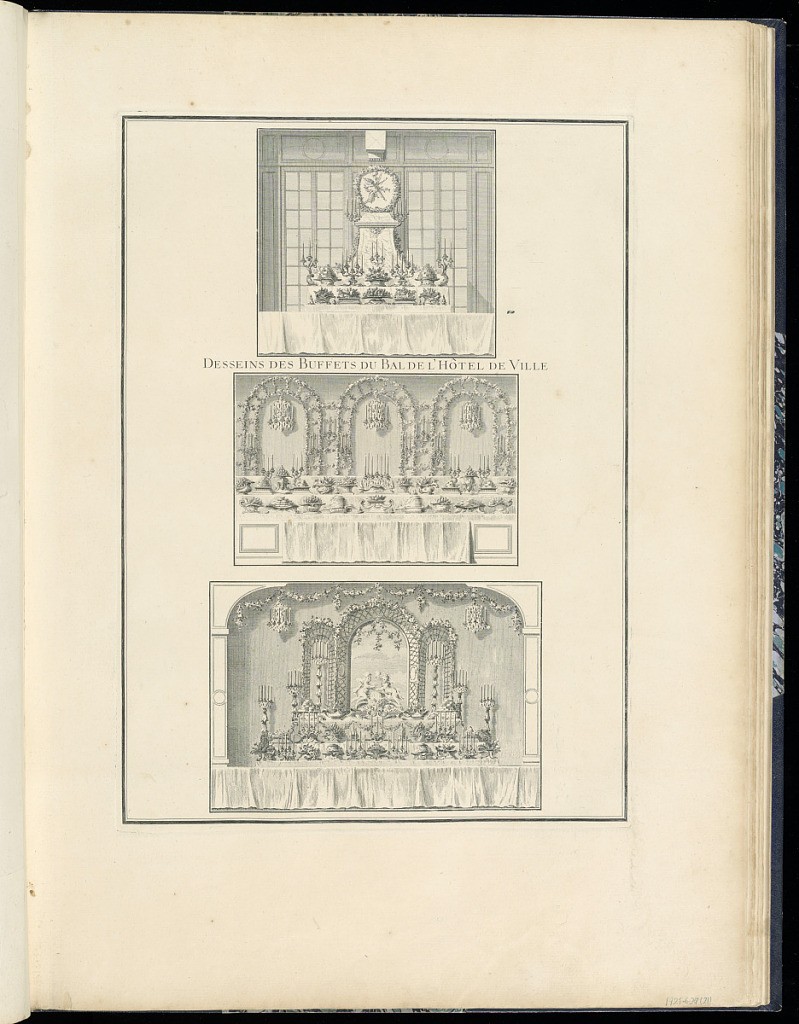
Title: DESSEINS DES BUFFETS DU BAL DE L'HÔTEL DE VILLE
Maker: Jean François Blondel, French, 1681–1756
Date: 1751
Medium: Engraving on laid paper
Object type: Bound print
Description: Three different buffets of food at the Hôtel de Ville for the masked ball given on February 28, 1745, in honor of the marriage of Louis Dauphin and Maria Teresa of Spain.